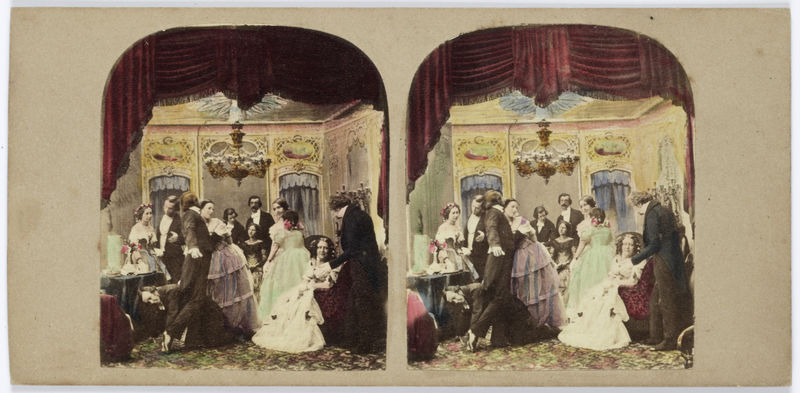
Titel: Tafereel in salon: pandspel
Standort: Amsterdam
Institution: Rijksmuseum
Schlagwörter: blue, chandelier, curtain, curtains, gathering, lamp, men, people, red, white, women, black, dress, dresses, group, painting, room, sitting, table, talking, woman, yellow, two, woodcut, flower, man, suit, drawing, paper, color, realism, pair, suits, happy, party, walls, candle, elegant, dancing, slide, veil, surreal, tables, dinner, colonial, double, 19th century, rooms, copy, diptych, gala, pairs, lens, festive, chandeliers, revolutionary, doubles, tuxedos, duplicate, bourgeoise, diptyich